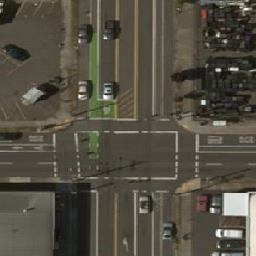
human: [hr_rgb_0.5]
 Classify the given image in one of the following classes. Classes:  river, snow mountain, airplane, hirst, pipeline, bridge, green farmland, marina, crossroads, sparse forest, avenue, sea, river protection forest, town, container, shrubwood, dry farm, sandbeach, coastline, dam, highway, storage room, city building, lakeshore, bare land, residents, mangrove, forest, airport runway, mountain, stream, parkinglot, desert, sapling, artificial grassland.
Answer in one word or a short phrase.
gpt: crossroads